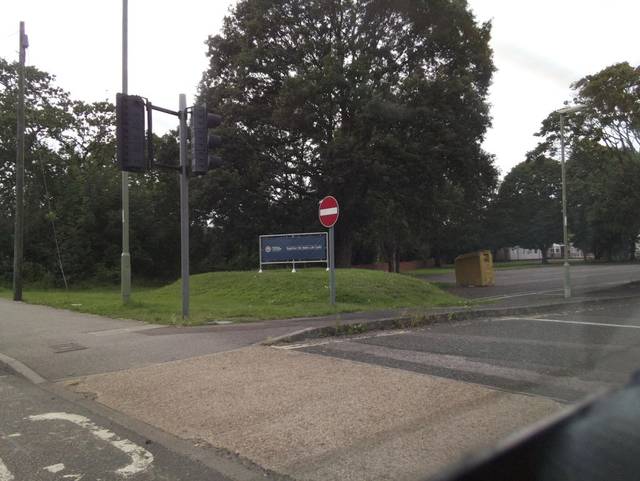
Region: United Kingdom
Coordinates: 50.973, -1.376